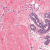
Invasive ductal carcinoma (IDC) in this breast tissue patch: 0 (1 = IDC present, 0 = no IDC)